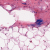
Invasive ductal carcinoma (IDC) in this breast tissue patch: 0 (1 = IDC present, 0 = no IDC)